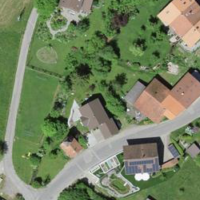
EUNIS habitat code: 55
Species observed at this site:
Myrrhis odorata
Levisticum officinale